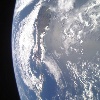
Label: cloud